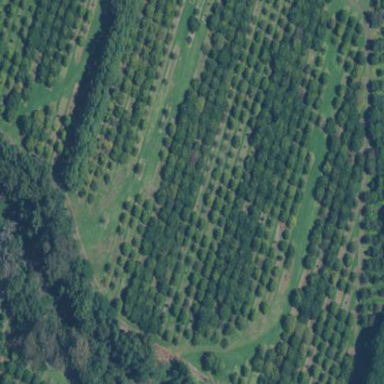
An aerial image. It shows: Orchard filled with macadamia trees.